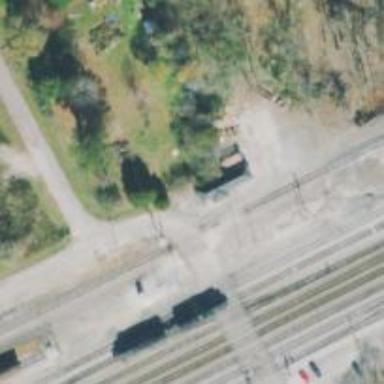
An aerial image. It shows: Railway level crossing.